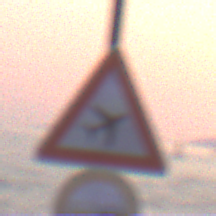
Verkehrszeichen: FlugbetriebLinks
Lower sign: Ueberholverbot
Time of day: SunriseSunset
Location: Outdoor (Urban)
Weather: Clear
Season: NotSpecified
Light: Natural